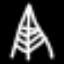
Label: The Eiffel Tower